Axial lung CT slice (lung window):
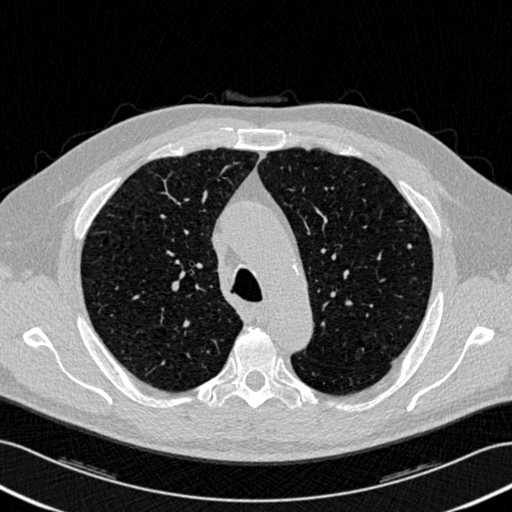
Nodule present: yes
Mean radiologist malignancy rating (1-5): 1.5